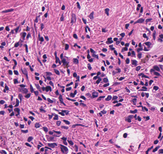
Tumor epithelial tissue: no
Tumor-associated stroma tissue: yes
Normal tissue: no